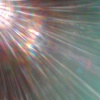
Label: sunburn